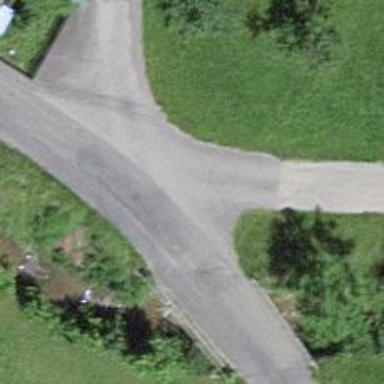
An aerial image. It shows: Well-maintained track road of grade 1.